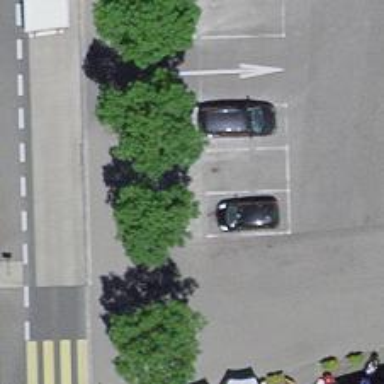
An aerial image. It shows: Charging station.